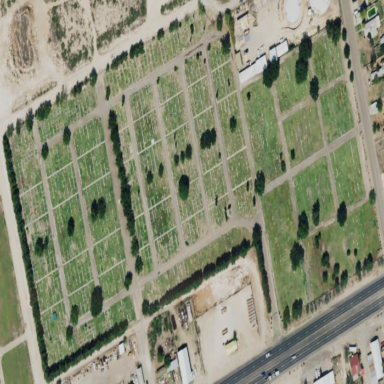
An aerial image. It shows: Cemetery.